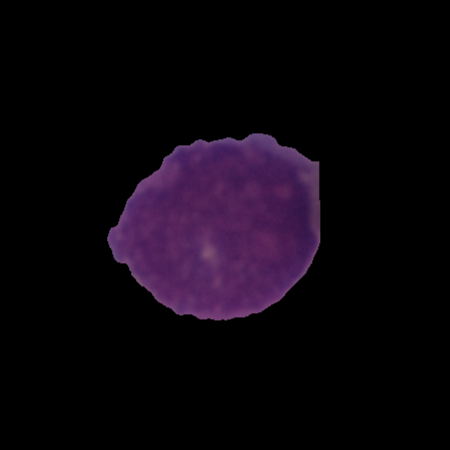
Label: cancer